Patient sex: M
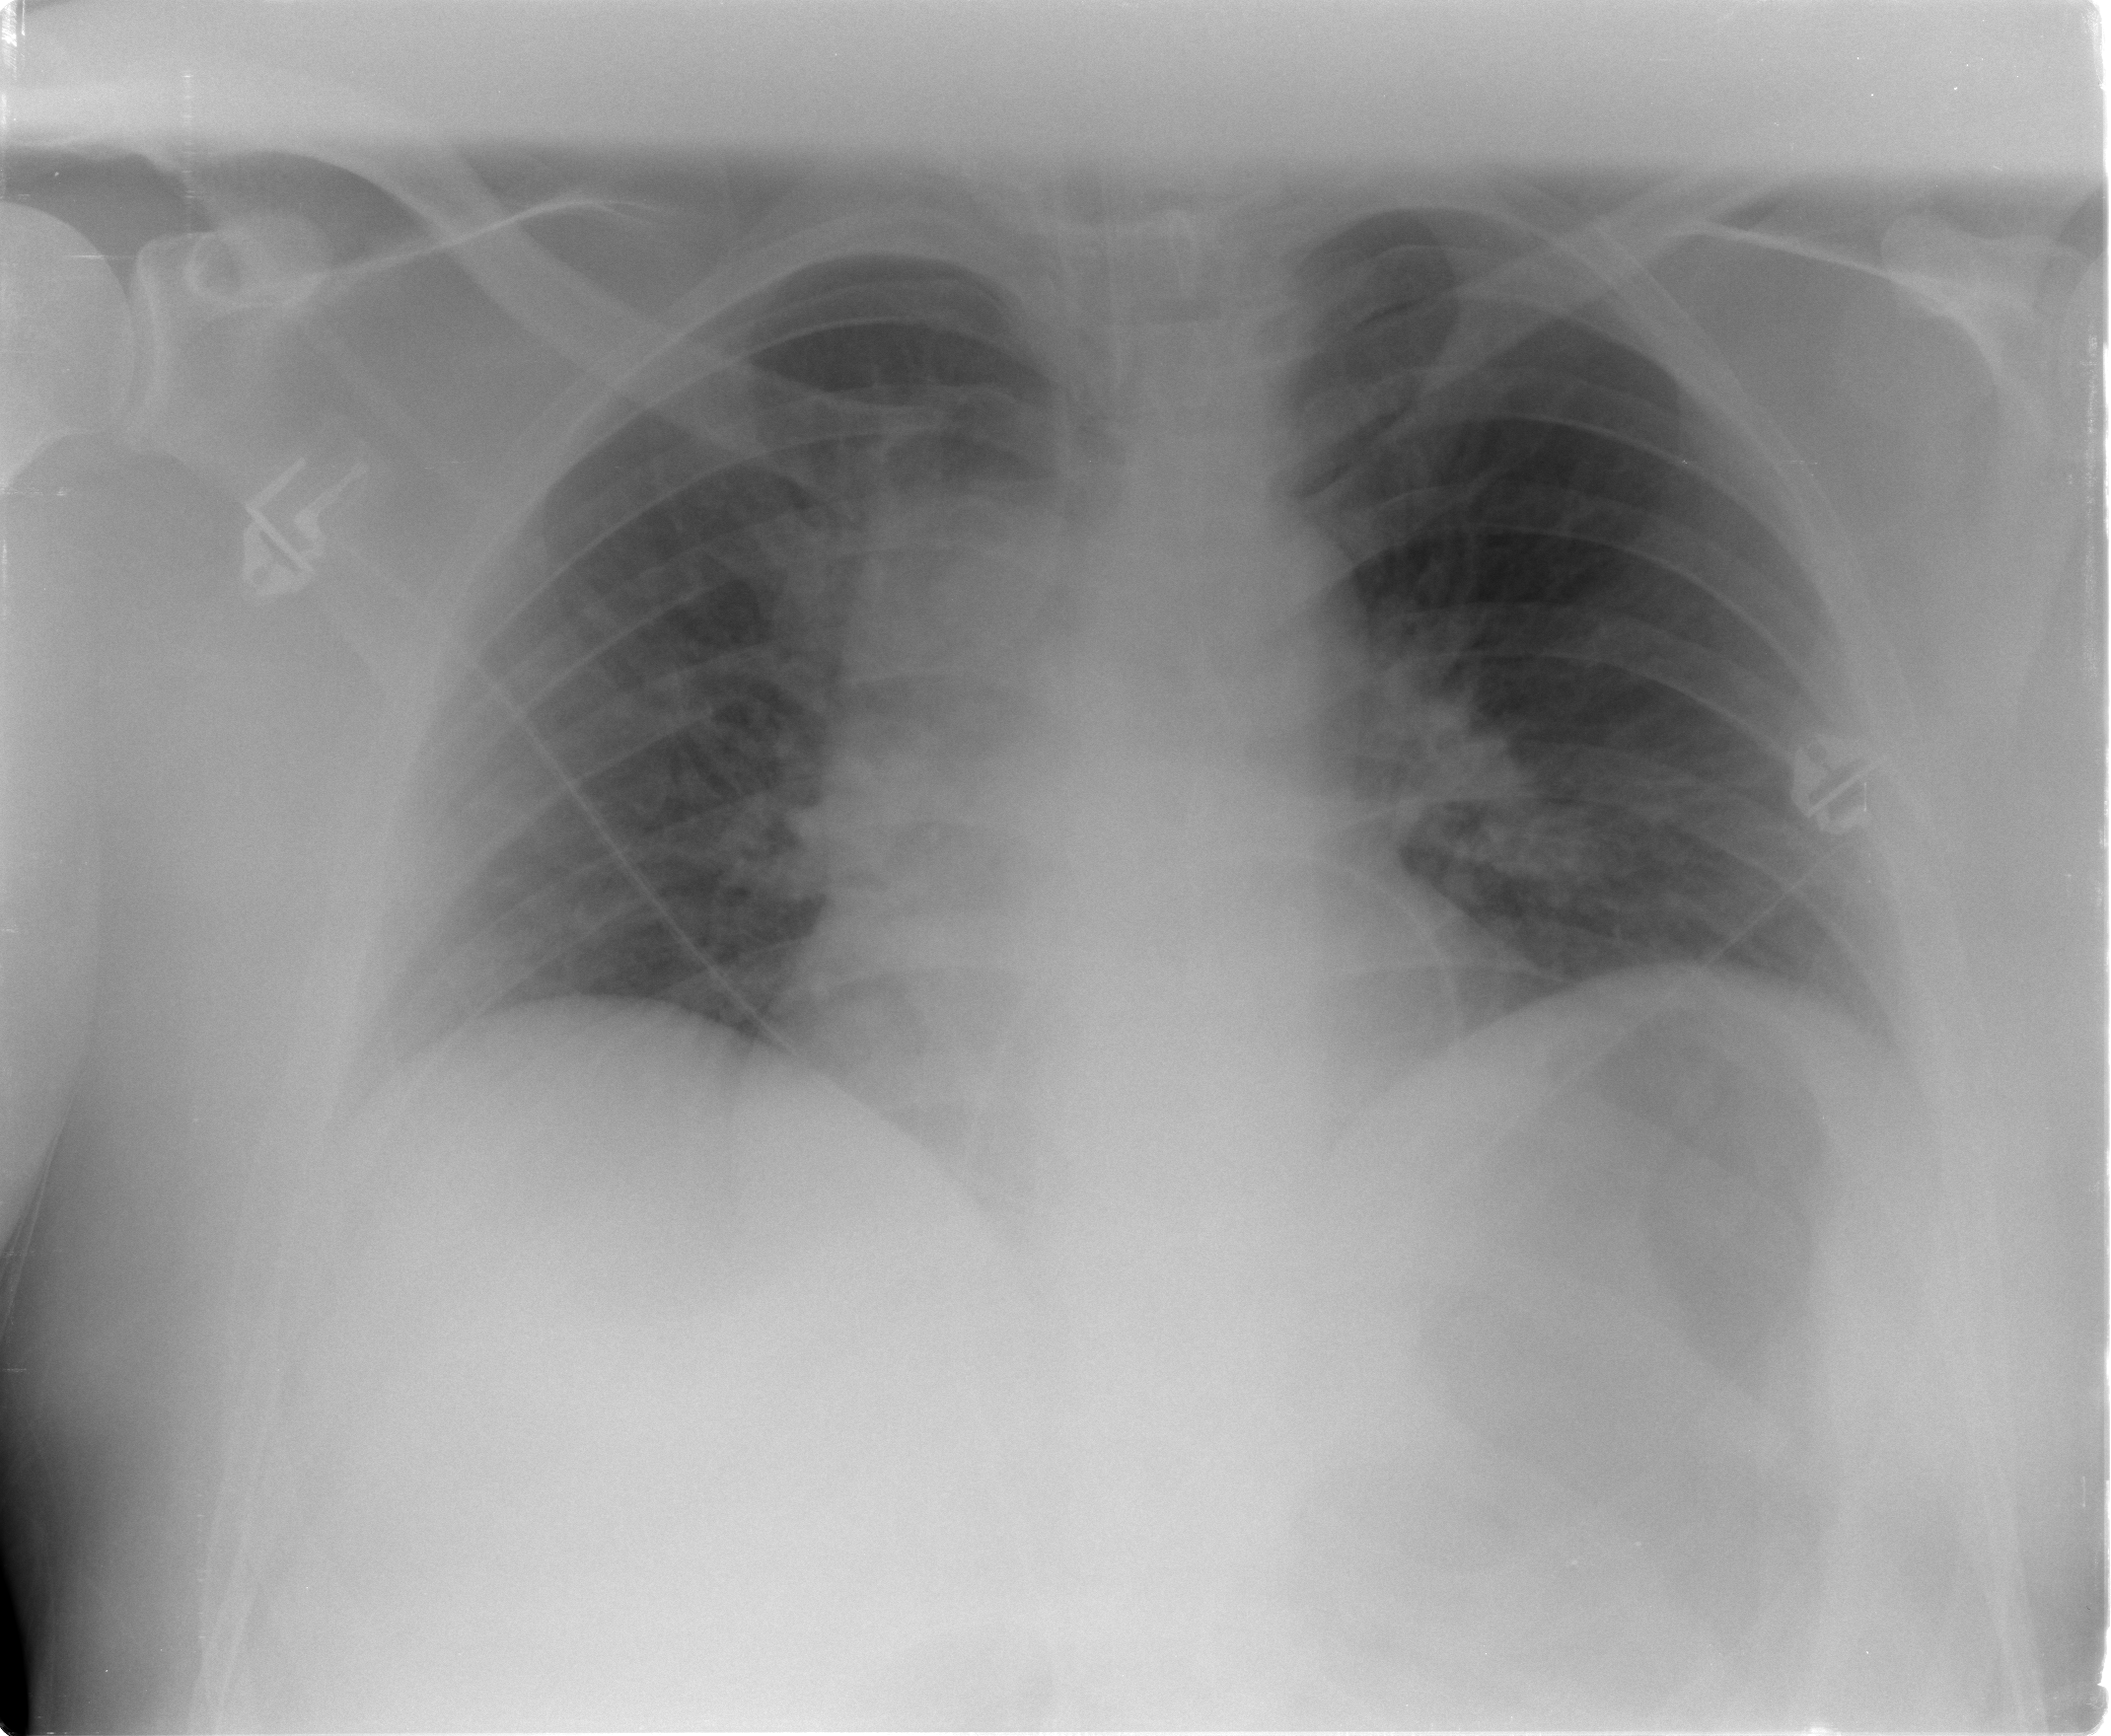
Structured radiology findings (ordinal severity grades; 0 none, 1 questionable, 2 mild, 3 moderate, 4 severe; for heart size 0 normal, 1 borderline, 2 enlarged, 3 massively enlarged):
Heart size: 0
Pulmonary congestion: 2
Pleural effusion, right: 0
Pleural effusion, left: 0
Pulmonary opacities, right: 0
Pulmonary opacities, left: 0
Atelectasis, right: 0
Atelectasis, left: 0